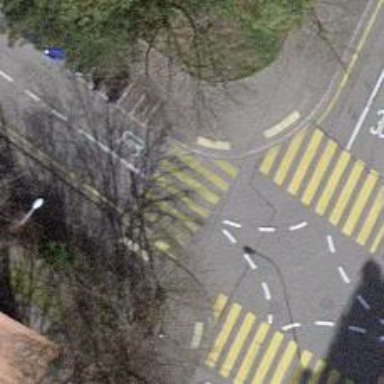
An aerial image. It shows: Uncontrolled road crossing.